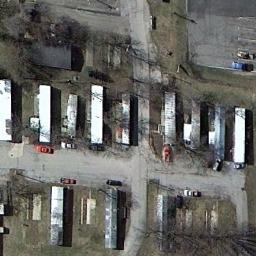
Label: mobile_home_park